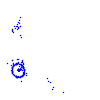
Particle: proton